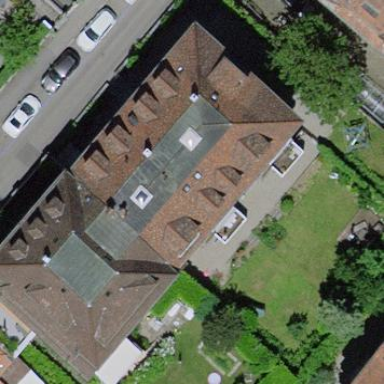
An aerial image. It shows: Building with roof made of roof tiles.